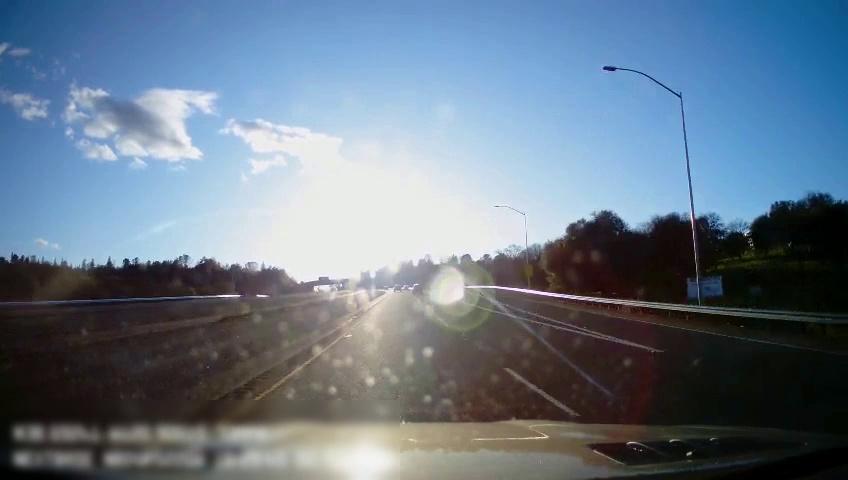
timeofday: Day
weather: Sunny
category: Drivable Space
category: Drivable Space
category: Vehicles | Car
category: Lanes | Current Lane
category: Lanes | Current Lane
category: Lanes | Alternate Lane
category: Lanes | Alternate Lane
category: Lanes | Alternate Lane
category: Traffic | Signs
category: Traffic | Signs